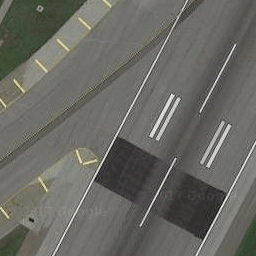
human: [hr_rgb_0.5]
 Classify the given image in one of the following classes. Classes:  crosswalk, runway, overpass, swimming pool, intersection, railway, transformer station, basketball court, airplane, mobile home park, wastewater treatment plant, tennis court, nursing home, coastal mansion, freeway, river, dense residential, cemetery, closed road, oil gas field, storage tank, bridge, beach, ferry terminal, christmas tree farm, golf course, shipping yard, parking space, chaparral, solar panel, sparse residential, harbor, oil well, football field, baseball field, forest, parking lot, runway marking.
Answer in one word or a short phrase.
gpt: runway